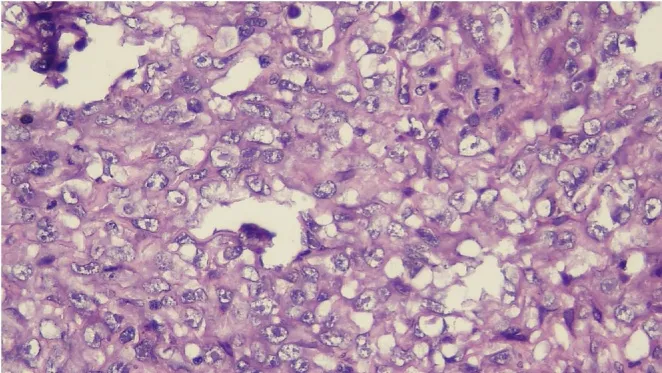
Mesenchymal tumor epitheloid shape with increased cellularity, arranged in solid and alveolar fashion and infiltrative to surrounding soft tissue. (HE, x40).
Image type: pathology (pas)